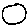
Label: circle